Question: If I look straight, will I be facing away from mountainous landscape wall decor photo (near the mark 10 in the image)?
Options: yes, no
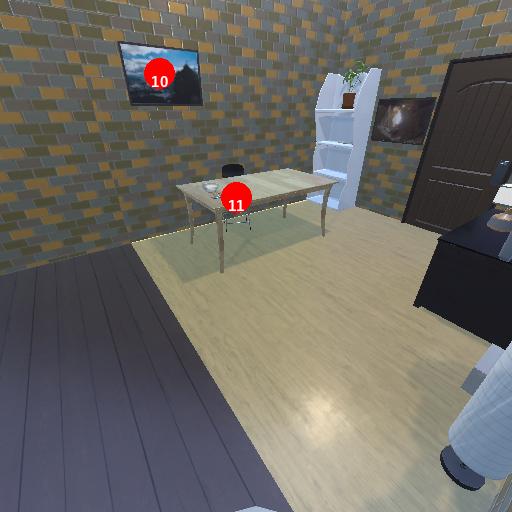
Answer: yes